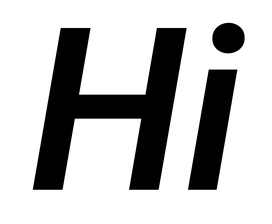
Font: Roboto-Italic_SemiBold_Italic